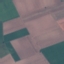
Land use / land cover class: AnnualCrop